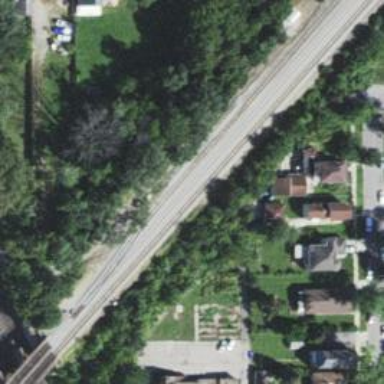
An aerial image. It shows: Railway siding for service.